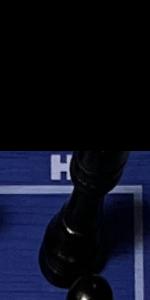
Label: Rook_Black